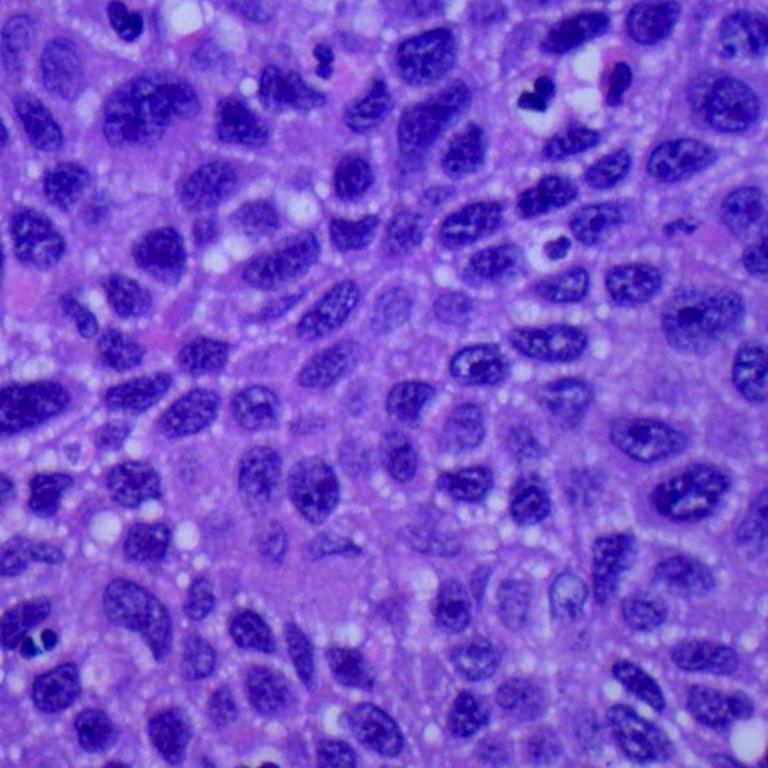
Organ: lung
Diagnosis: squamous carcinomas